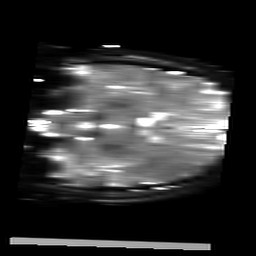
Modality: T2starmap
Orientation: coronal
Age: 30
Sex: female
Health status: ill